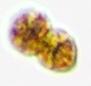
Label: Margalefidinium